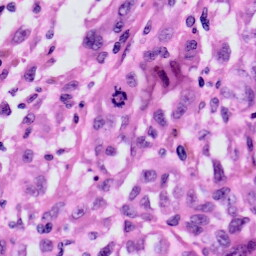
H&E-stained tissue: Skin